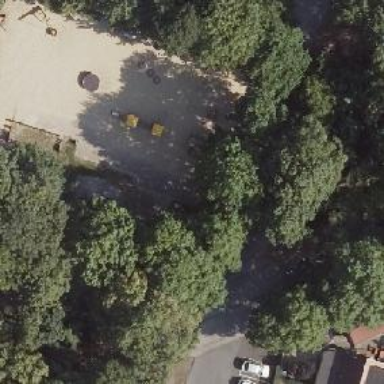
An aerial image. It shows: Playground with sand pulley.